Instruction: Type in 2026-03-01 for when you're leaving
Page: home
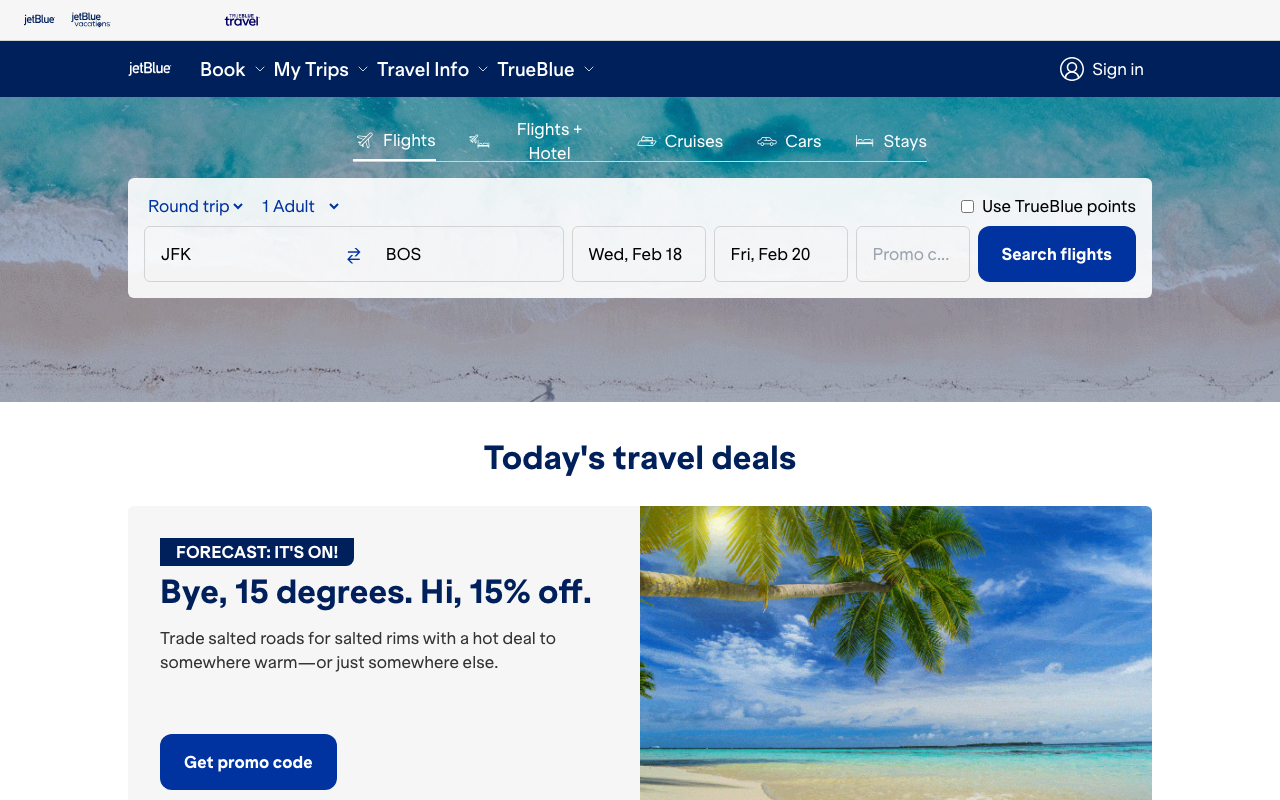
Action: type